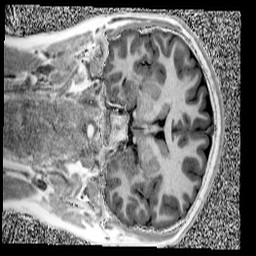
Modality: UNIT1
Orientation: coronal
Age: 12
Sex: male
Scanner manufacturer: siemens
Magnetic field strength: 3 T
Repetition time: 4 s
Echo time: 0.00299 s